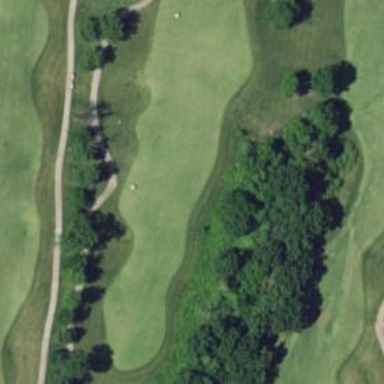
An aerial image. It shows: Golf hole.